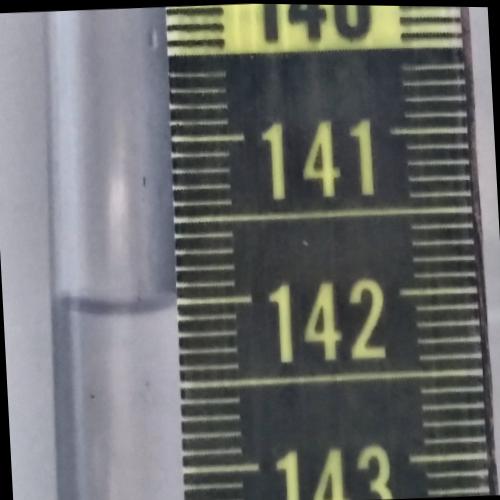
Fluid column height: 142.0 cm